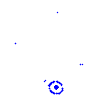
Particle: pion